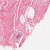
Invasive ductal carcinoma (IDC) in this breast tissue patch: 0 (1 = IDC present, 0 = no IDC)